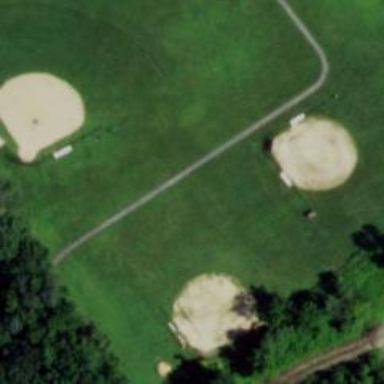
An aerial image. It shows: Paved basketball court in pitch area.